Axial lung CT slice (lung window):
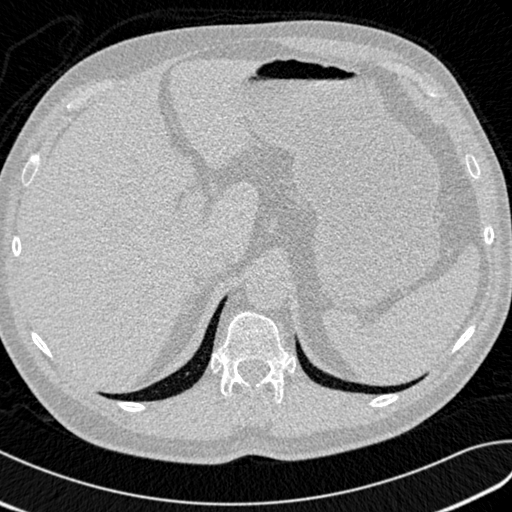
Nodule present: no